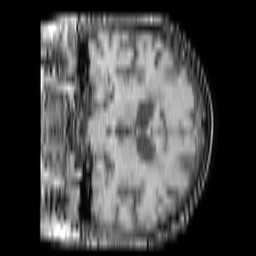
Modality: T1w
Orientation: coronal
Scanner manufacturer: philips
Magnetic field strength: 1.5 T
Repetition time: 0.1863 s
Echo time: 0.001912 s